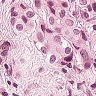
Metastatic tissue present: yes